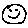
Label: smiley face